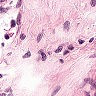
Metastatic tissue present: no